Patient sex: M
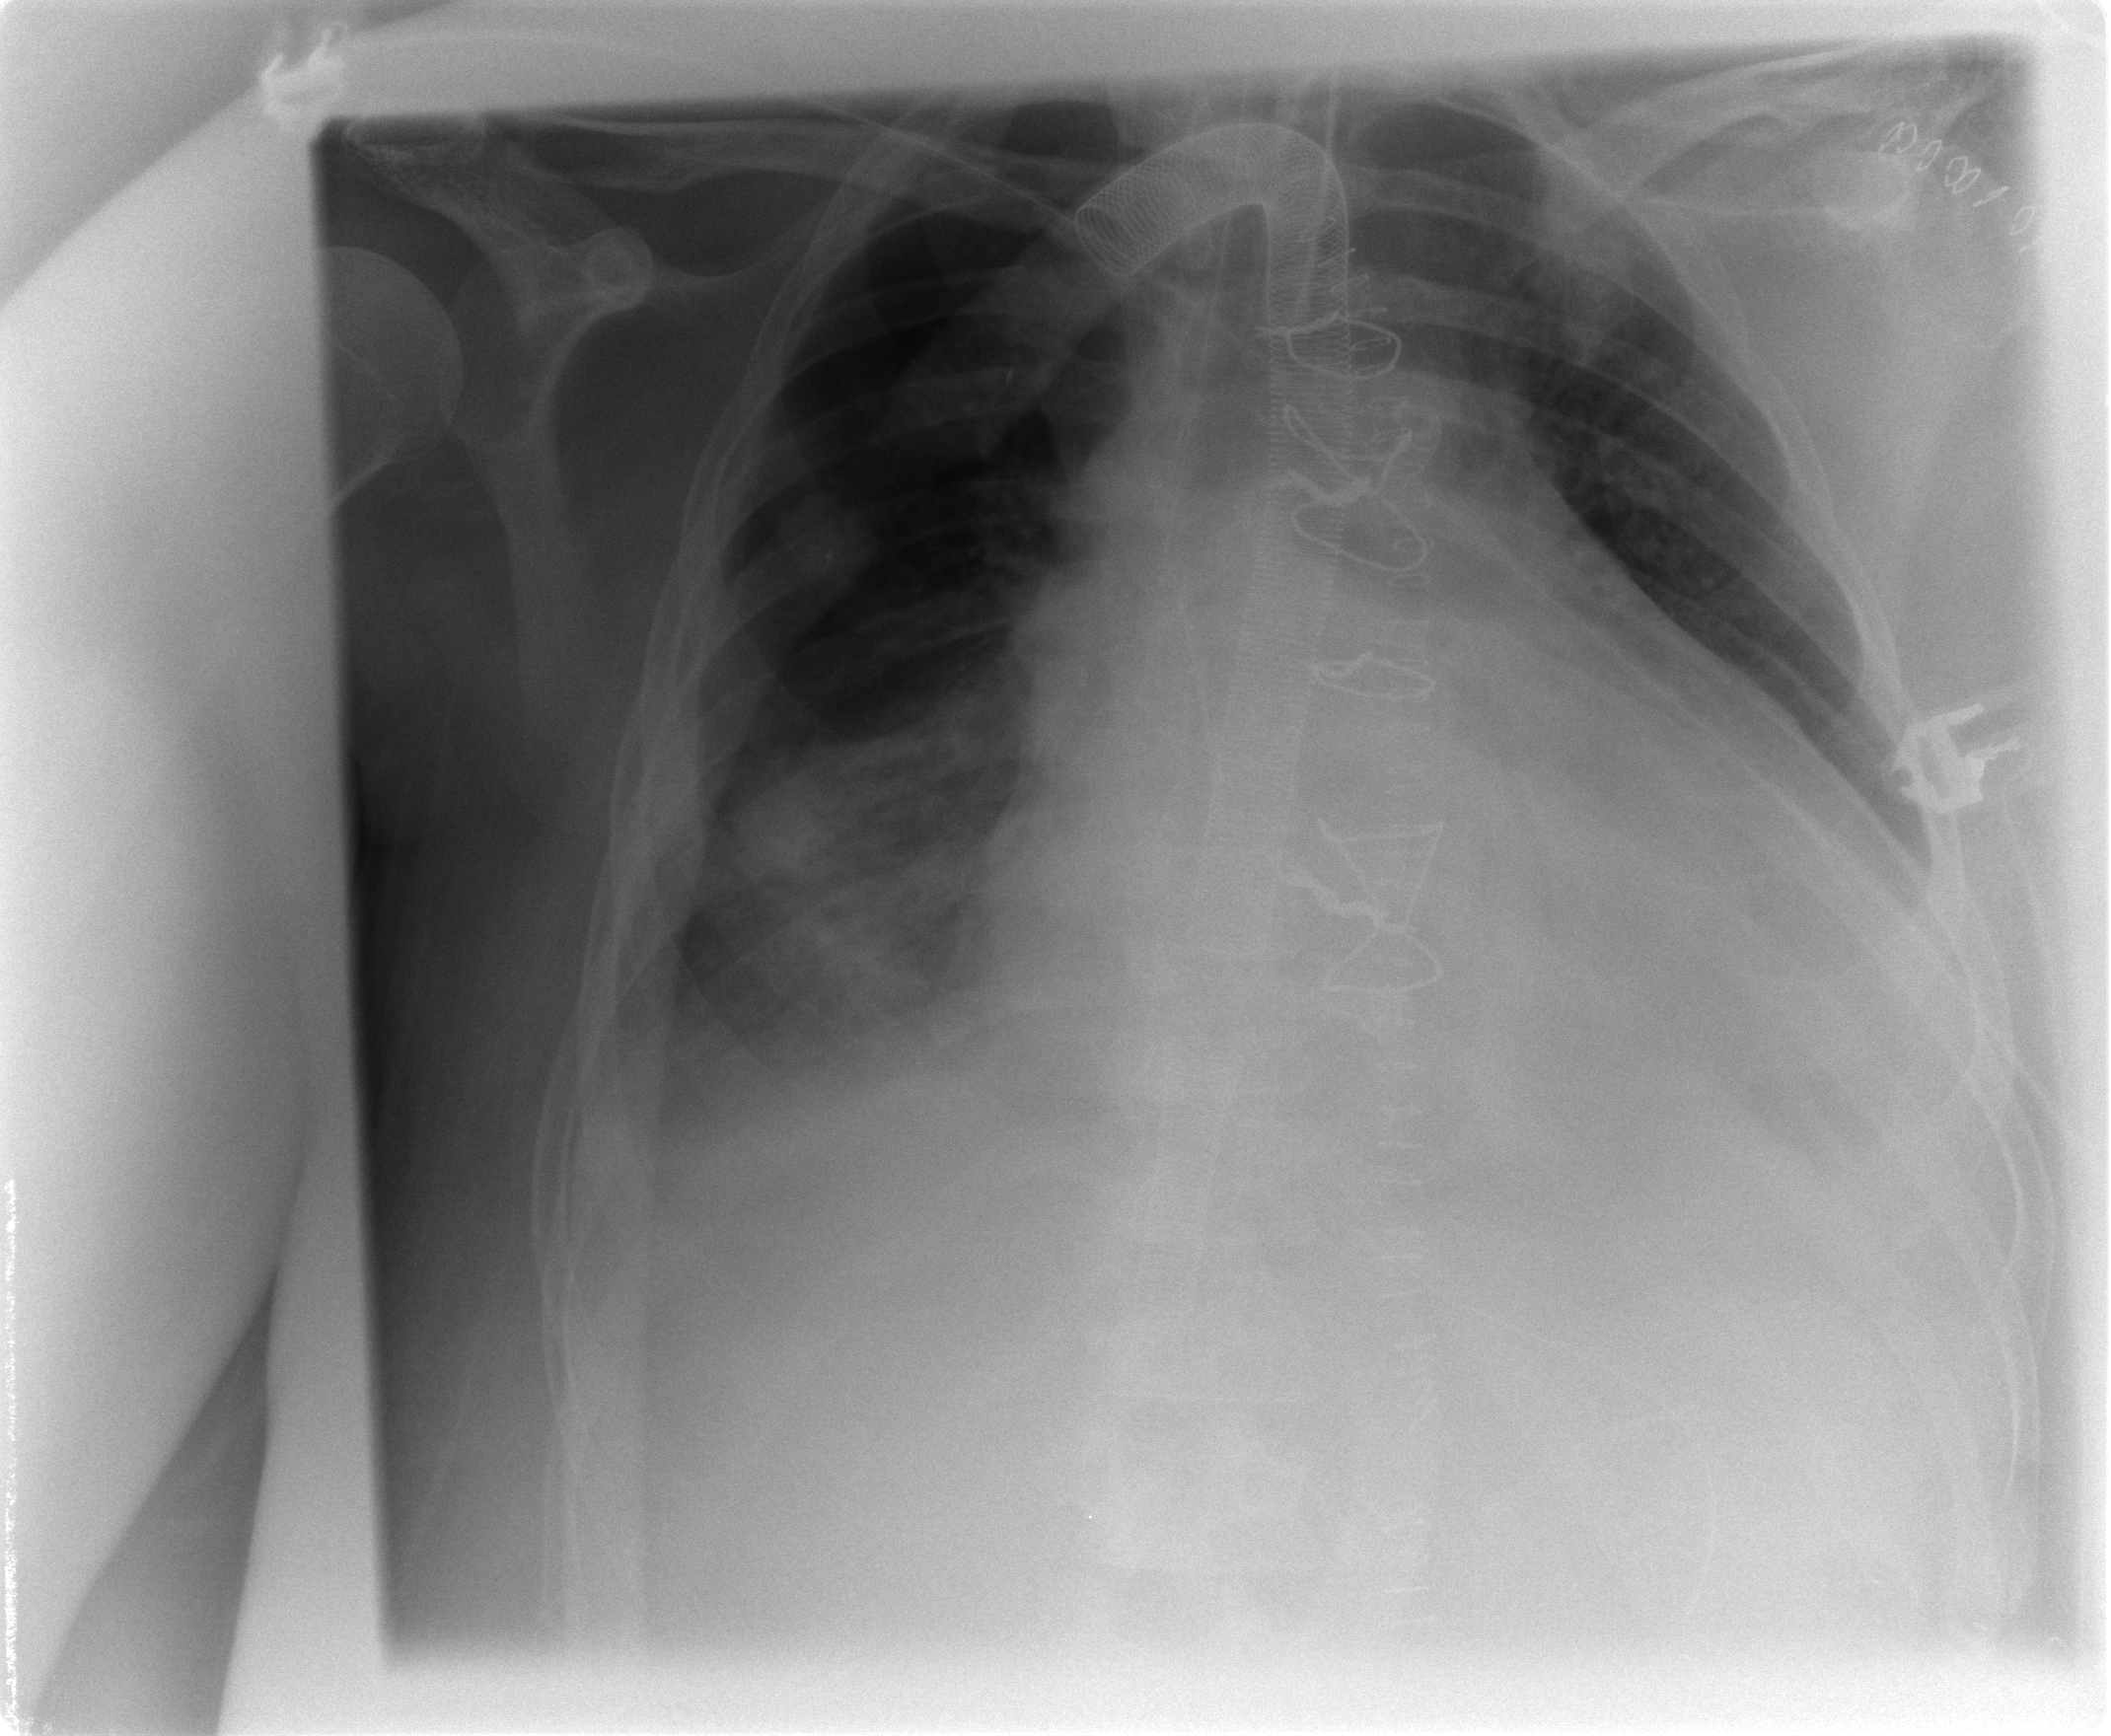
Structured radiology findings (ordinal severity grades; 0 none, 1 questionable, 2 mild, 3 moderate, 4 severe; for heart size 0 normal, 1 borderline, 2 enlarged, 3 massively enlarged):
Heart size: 3
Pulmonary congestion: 2
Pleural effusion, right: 2
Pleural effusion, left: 0
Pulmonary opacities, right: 2
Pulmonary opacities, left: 0
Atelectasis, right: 2
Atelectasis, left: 0